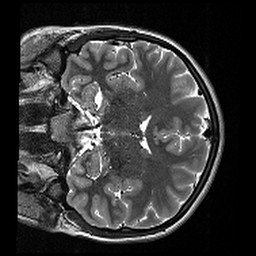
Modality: T2w
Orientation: coronal
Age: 24
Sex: female
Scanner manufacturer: siemens
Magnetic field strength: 3 T
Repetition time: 13.15 s
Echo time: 0.082 s